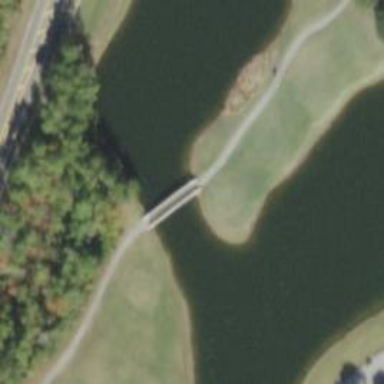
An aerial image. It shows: Bridge supported by pillars.